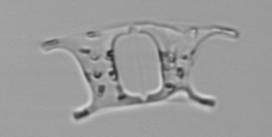
Label: Eucampia